Field crop: maize
Growth stage: 2
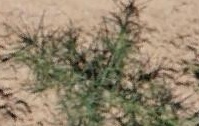
Species: salsola